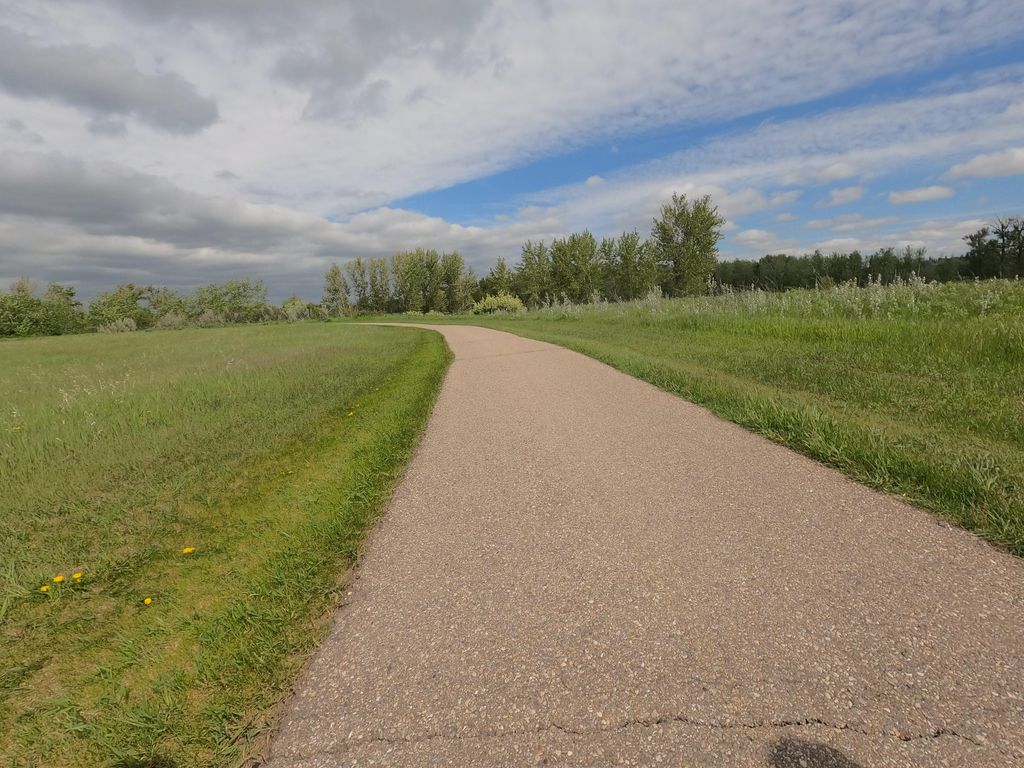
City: calgary